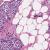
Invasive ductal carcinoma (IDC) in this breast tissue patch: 1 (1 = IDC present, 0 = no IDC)